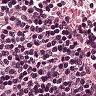
Metastatic tissue present: no